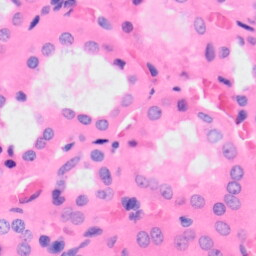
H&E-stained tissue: Kidney